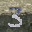
Label: 3